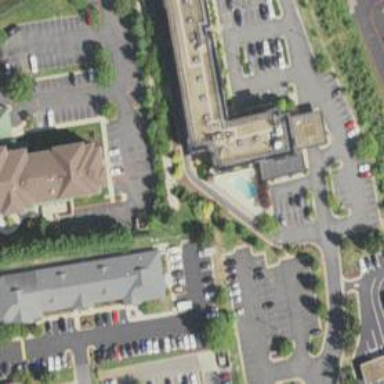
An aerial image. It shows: Hotel building.